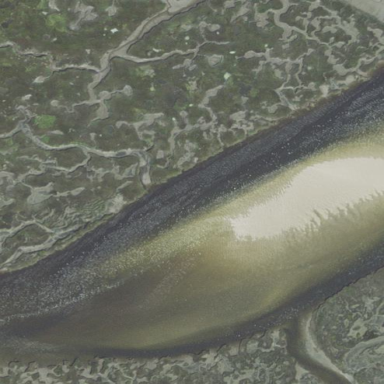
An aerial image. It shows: Tidal wetland featuring tidal flat landscape.